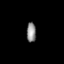
Tissue: lung
Cell type: Endothelial cells
Senescence score: 0.7468
Nuclear area (px): 179
Mean DAPI intensity: 142.765